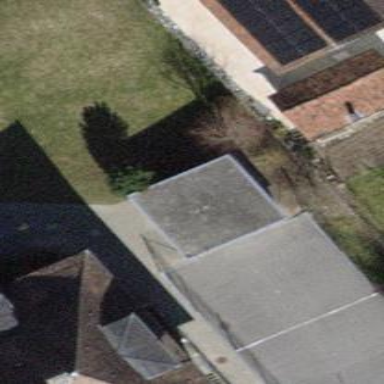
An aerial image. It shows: Garage building.